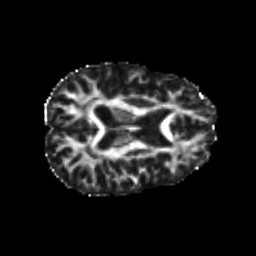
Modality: FA
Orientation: axial
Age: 21
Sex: female
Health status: healthy
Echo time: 0.074 s